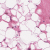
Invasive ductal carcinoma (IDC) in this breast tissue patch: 0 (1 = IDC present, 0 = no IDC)